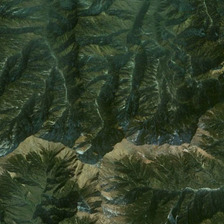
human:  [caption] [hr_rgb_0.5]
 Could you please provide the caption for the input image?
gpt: the ridge of this huge mountain is bald while the other parts are covered with trees .

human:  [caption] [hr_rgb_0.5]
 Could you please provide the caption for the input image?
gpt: part of the khaki mountainpeak is covered with snow .

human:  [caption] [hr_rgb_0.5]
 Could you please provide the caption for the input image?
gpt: part of the khaki mountainpeak is covered with snow .

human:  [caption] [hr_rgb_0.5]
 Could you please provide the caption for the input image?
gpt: part of the khaki mountainpeak is covered with snow .

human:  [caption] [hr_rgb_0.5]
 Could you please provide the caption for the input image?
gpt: it is a piece of irregular green mountains .